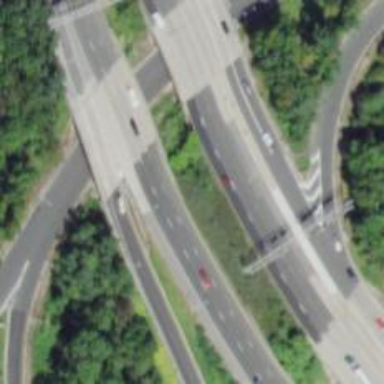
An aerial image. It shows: Urban freeway or expressway.